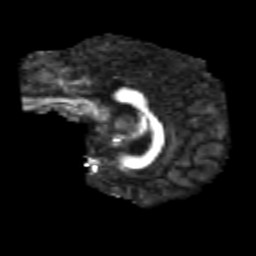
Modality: FA
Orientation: sagittal
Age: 29
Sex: male
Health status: healthy